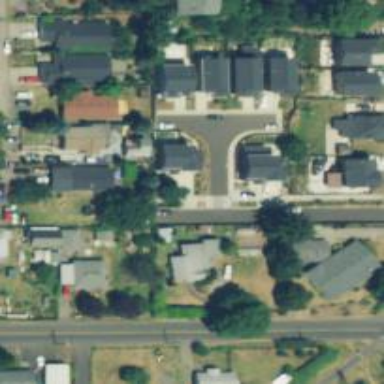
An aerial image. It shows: Residential road with sidewalk on the left side.